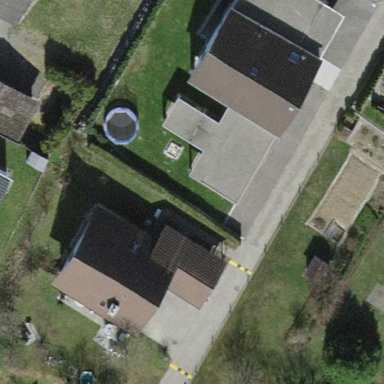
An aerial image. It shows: Detached building.